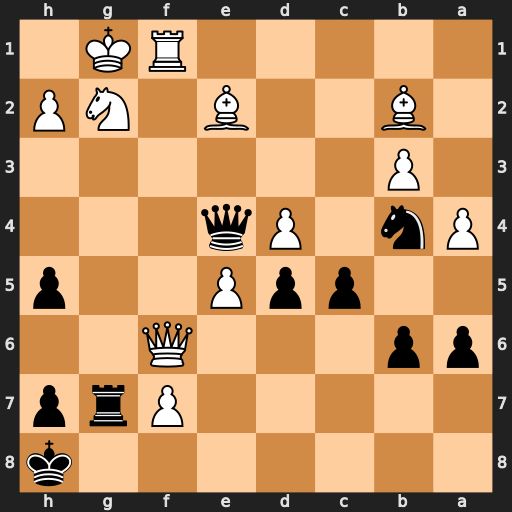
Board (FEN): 7k/5Prp/pp3Q2/2ppP2p/Pn1Pq3/1P6/1B2B1NP/5RK1
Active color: b
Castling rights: -
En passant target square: -
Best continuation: Qxg2#